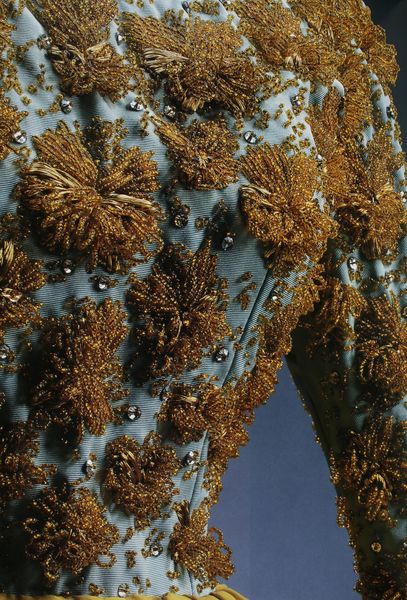
Titel: Kleid (Detail)
Künstler: Yves Saint Laurent
Standort: Kyoto (Japan)
Institution: Kyoto Costume Institute
Schlagwörter: blau, gelb, blume, blumen, braun, brust, frau, glas, kleid, rücken, blüten, dame, gürtel, mode, muster, ornament, arm, barock, bluse, kleidung, stein, steine, ärmel, gold, kostüm, stickerei, stoff, perle, perlen, rokoko, schulter, mieder, detail, nahaufnahme, floral, ornamente, naht, algen, brokat, kristall, stickereien, gestickt, applikation, applikationen, blaun, achselhöhle, goldstickerei, glasperlen, ausnaht, goldstickerein, perlchen